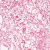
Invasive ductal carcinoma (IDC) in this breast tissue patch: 0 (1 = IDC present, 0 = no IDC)